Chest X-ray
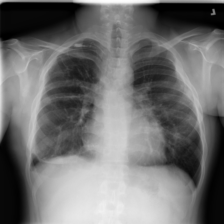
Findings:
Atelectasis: negative
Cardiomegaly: negative
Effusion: negative
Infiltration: negative
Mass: negative
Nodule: negative
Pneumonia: negative
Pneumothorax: negative
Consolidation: negative
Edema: negative
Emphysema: negative
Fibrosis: negative
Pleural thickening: negative
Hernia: negative